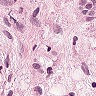
Metastatic tissue present: yes